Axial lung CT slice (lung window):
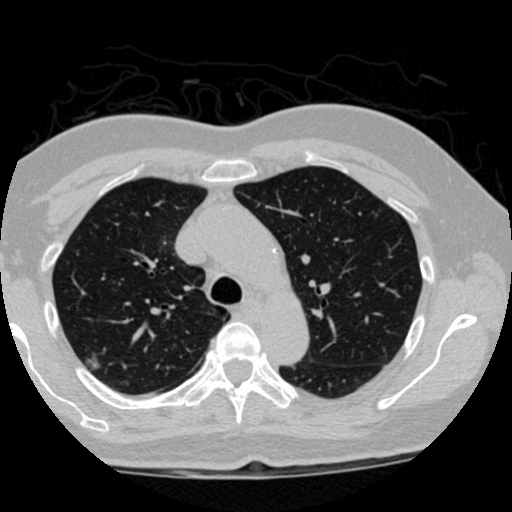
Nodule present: yes
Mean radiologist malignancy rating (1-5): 3.333